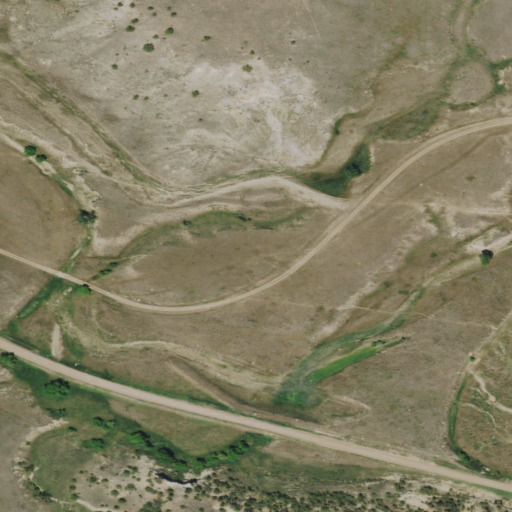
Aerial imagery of valley in Montana named Rough Draw containing shrub, grassland, and evergreen forest